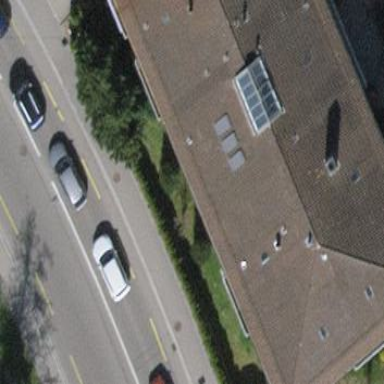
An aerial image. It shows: Building with apartments. The roof is made of roof tiles and has side-hipped shape.